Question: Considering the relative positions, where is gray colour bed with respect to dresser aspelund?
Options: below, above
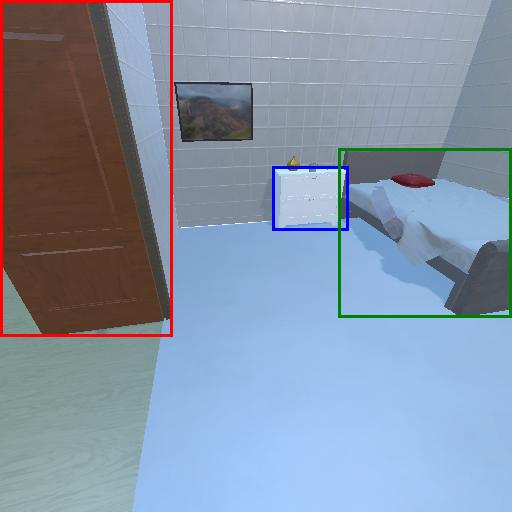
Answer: below